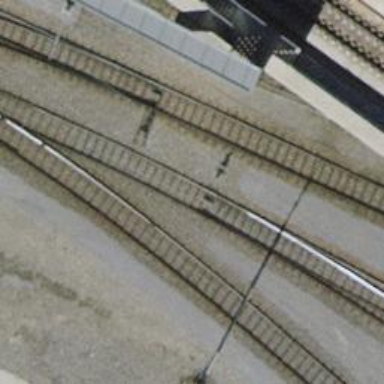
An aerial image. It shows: Rail yard with electrified rails and single track.